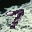
Label: 7